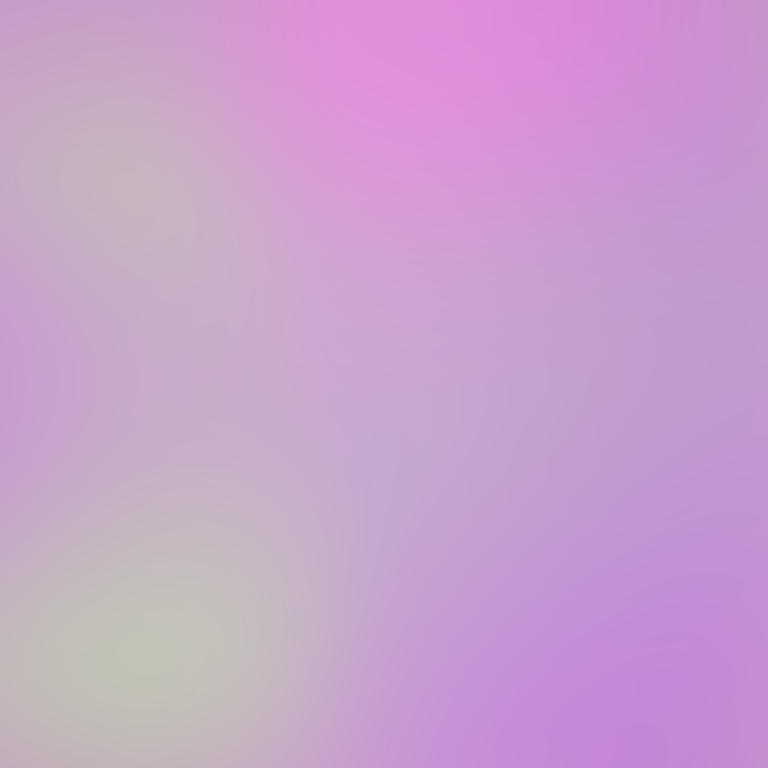
Abstract light effect, smooth gradient from soft pink to light lavender, serene atmosphere, diffuse glow, no room, no furniture, no objects.